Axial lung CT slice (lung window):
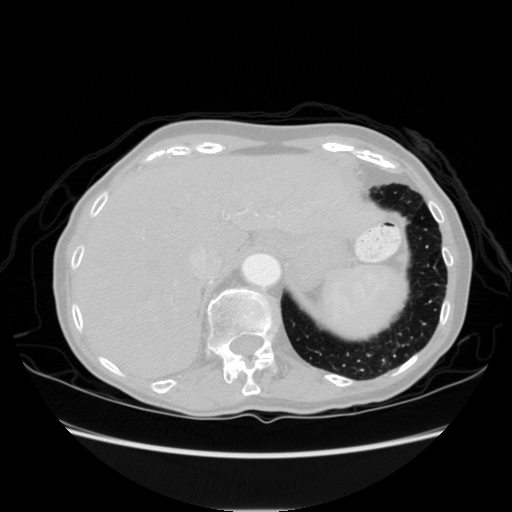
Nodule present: no